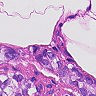
Metastatic tissue present: yes